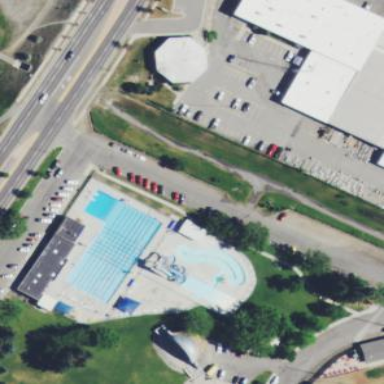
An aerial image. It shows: Water park.